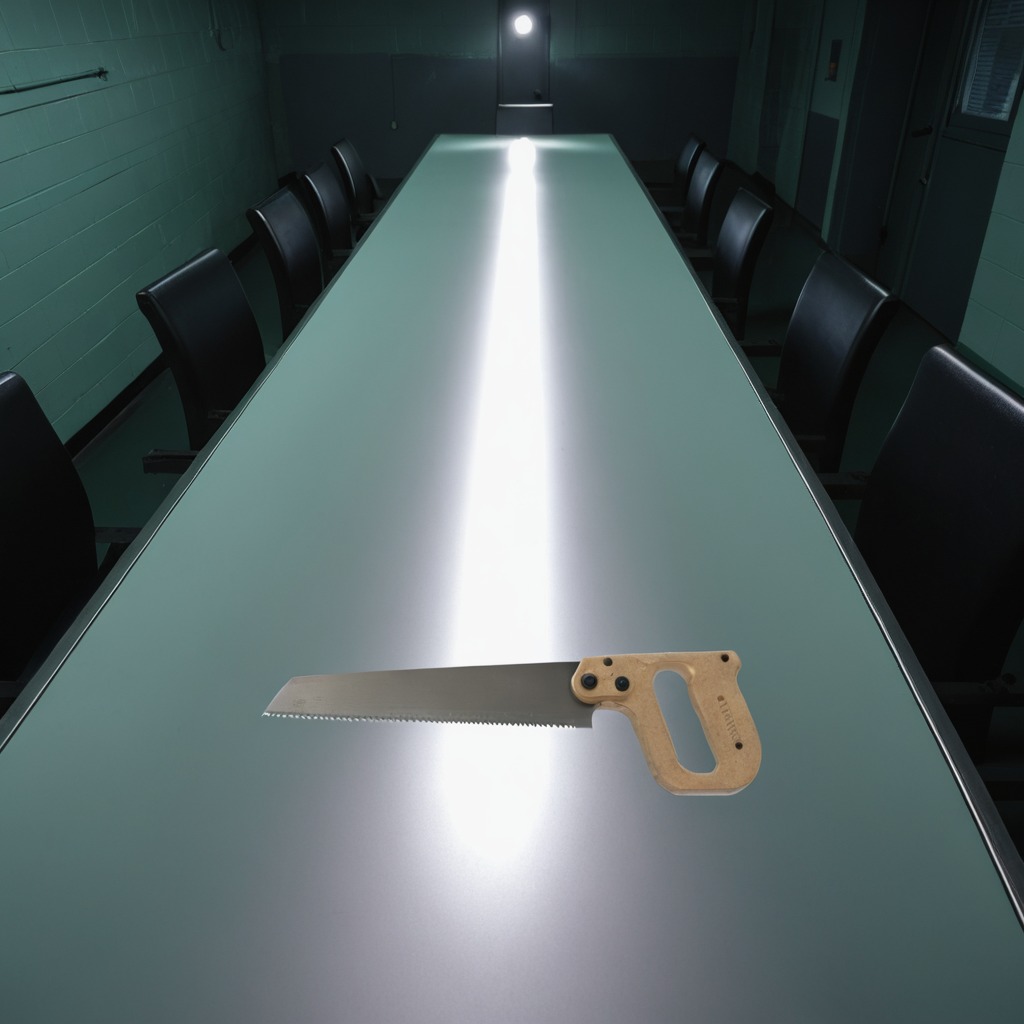
A handheld metal saw lies on the clean empty table in a railway signal maintenance room lit by harsh overhead fluorescents photorealistic surface textures crisp shadows high dynamic range